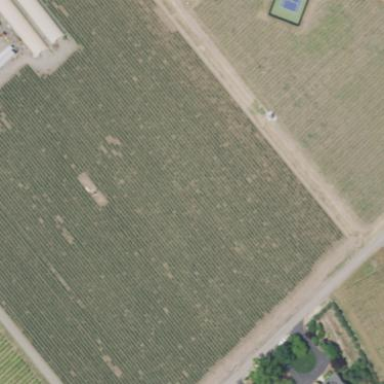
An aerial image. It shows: Vineyard with grape crops.